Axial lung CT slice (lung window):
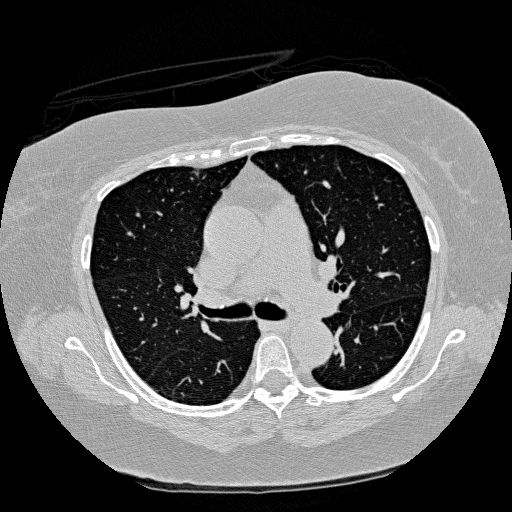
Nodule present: no